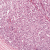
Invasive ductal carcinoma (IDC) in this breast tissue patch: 0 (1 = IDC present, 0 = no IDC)